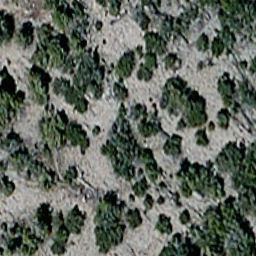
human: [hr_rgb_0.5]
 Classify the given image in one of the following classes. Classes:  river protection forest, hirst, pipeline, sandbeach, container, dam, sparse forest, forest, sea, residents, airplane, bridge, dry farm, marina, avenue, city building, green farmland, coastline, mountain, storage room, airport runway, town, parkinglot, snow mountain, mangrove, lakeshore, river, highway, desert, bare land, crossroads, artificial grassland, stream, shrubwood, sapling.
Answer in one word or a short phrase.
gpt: sparse forest